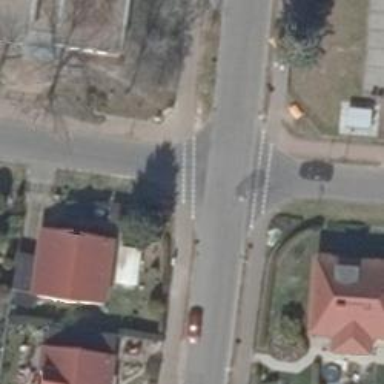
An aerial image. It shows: Marked crossing on the road.